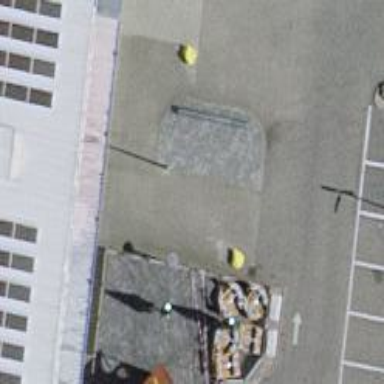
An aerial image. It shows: Bicycle parking area.